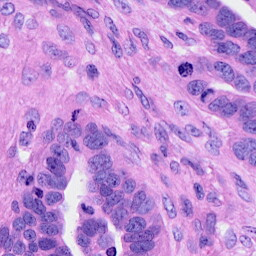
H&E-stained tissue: Ovarian